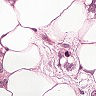
Metastatic tissue present: yes